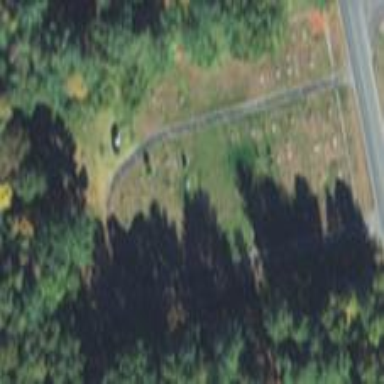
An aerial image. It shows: Cemetery.